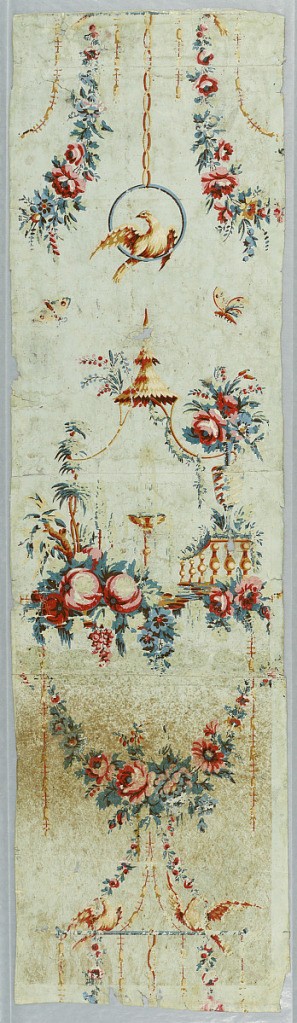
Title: Sidewall
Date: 1775–85
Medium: Block-printed on handmade paper
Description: Chinoiserie type arabesque with, at top, a pigeon perched on a hanging ring. Below, a fantastic vignette with a straw hat lightly perched over a playing fountain with balustrade and vase to its right. Garland of flowers beneath. Printed on blue ground.